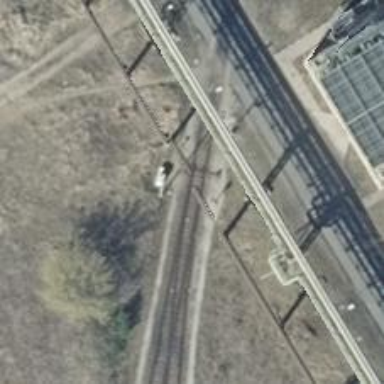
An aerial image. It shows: Railway switch.